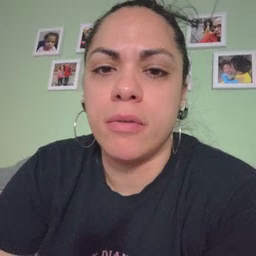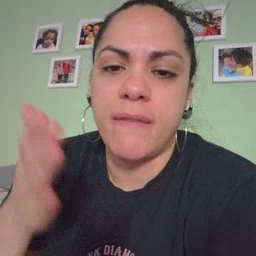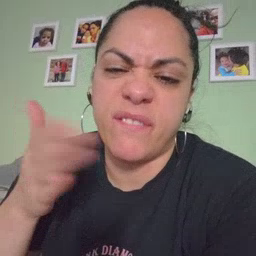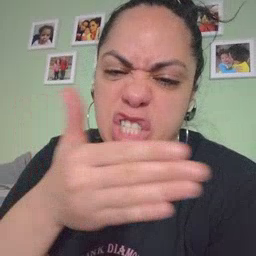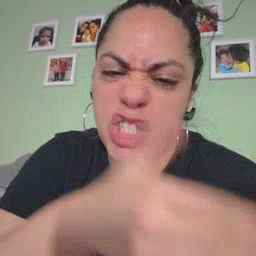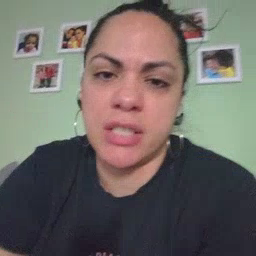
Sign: fish